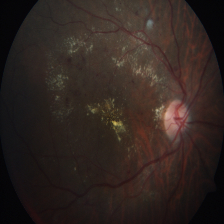
Diabetic retinopathy grade: Severe